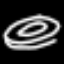
Label: donut